Current action and preconditions to check: trajectory_clear

Your task: For each precondition in the list above, predict whether it will hold at this action.

Consider the current scene as observed from the mobile robot's camera, and analyze the predicted future states of all dynamic agents (e.g., people, animals, vehicles, or any moving entities) within the NEXT SECOND.

IMPORTANT: Only answer "very likely" if you are absolutely certain—based on strong, clear evidence—that a dynamic agent will violate the precondition in the predicted future state. Do NOT answer "very likely" for unlikely, ambiguous, or low-probability risks.

Ask yourself for each precondition: Is there a high probability, with clear and convincing evidence, that the predicted future states of any dynamic agent will interfere with the predicted future state of the currently executing action within the NEXT SECOND, causing that precondition to fail?

Assess the risk level based on these predictions. Use "likely" or "very likely" if motions create a clear risk of interference.

Use "neutral" or "improbable" if agents are nearby but their predicted paths are clearly diverging or non-conflicting.

Failure Risk Categories: "very improbable", "improbable", "neutral", "likely", "very likely"

Answer Format: Output ONLY the probability_of_failure value from these categories: "very improbable", "improbable", "neutral", "likely", "very likely"

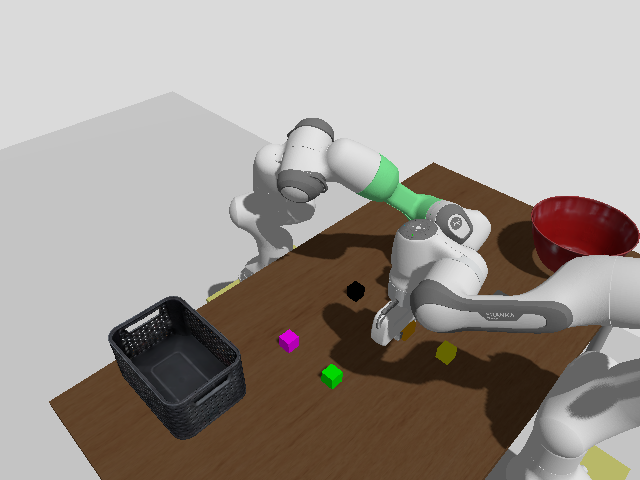

Answer: very improbable